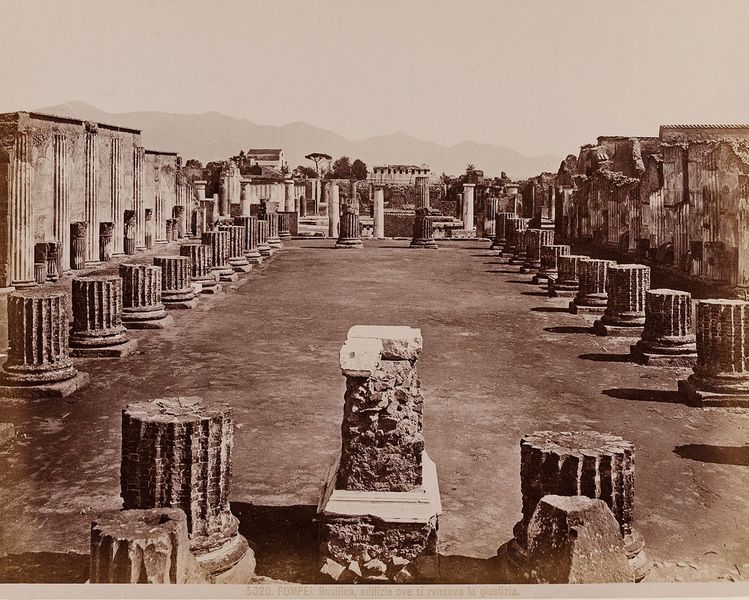
Künstler: Giacomo Brogi
Standort: Hamburg
Institution: Museum für Kunst und Gewerbe Hamburg
Schlagwörter: stadt, architektur, ort, berge, gebirge, dorf, foto, fotografie, photographie, stadtansicht, ruinen, photo, pompeji, basilika, architekturfotografie, ausgrabung, albumin, grabung, lichtbild, dokumentarfotografie, historische, architekturphotographie, bildwerke, angewandte und bildende kunst, hessische systematik, ruinenbild, schwarzweißpositivverfahren, silbersalzverfahren, schwarzweißfotografie, berichtende, gebäude, örtlichkeit, straße, stätte, albuminpapier, archäologische